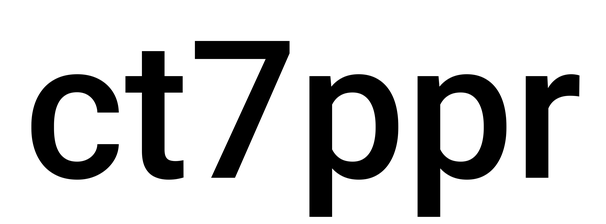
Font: Roboto_Medium